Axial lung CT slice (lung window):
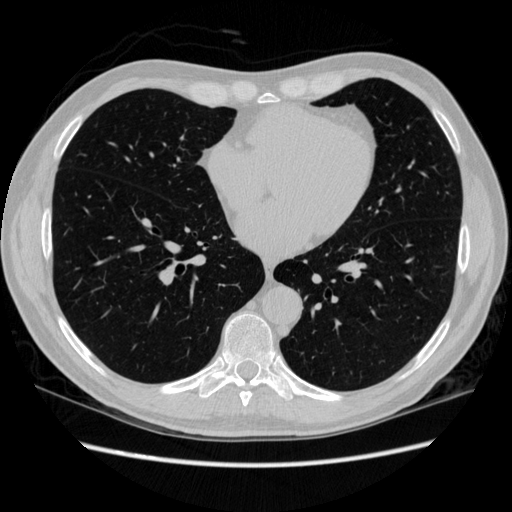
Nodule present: no